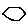
Label: hexagon